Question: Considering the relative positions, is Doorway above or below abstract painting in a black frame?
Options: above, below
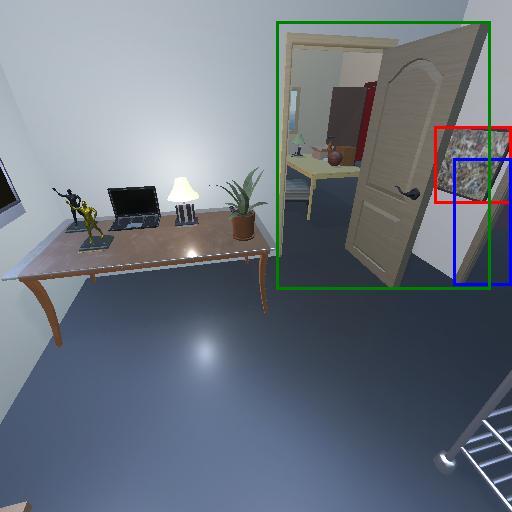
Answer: above